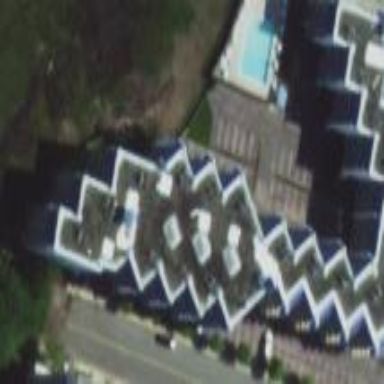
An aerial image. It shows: Hotel building for tourism.